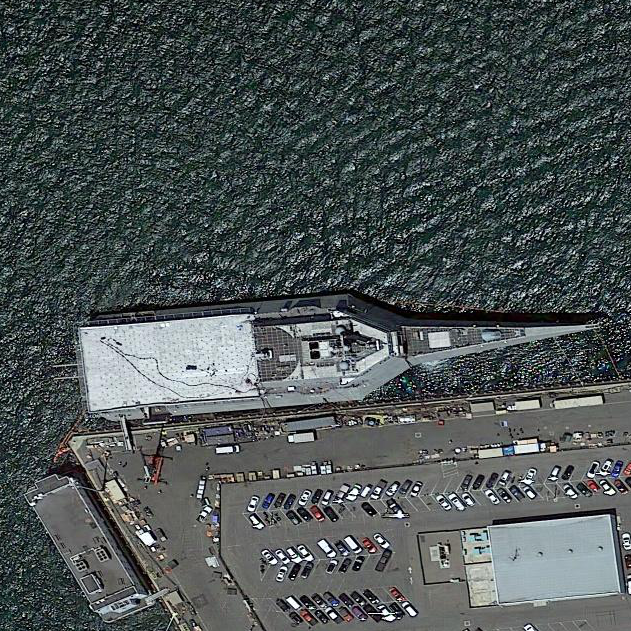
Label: Independence-class_combat_ship